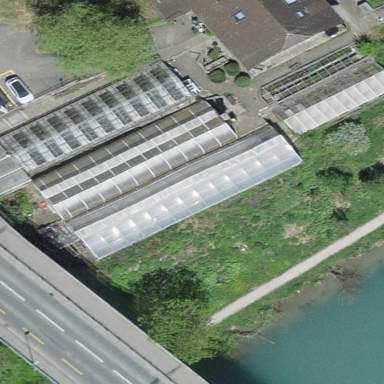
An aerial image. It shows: Greenhouse.